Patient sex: M
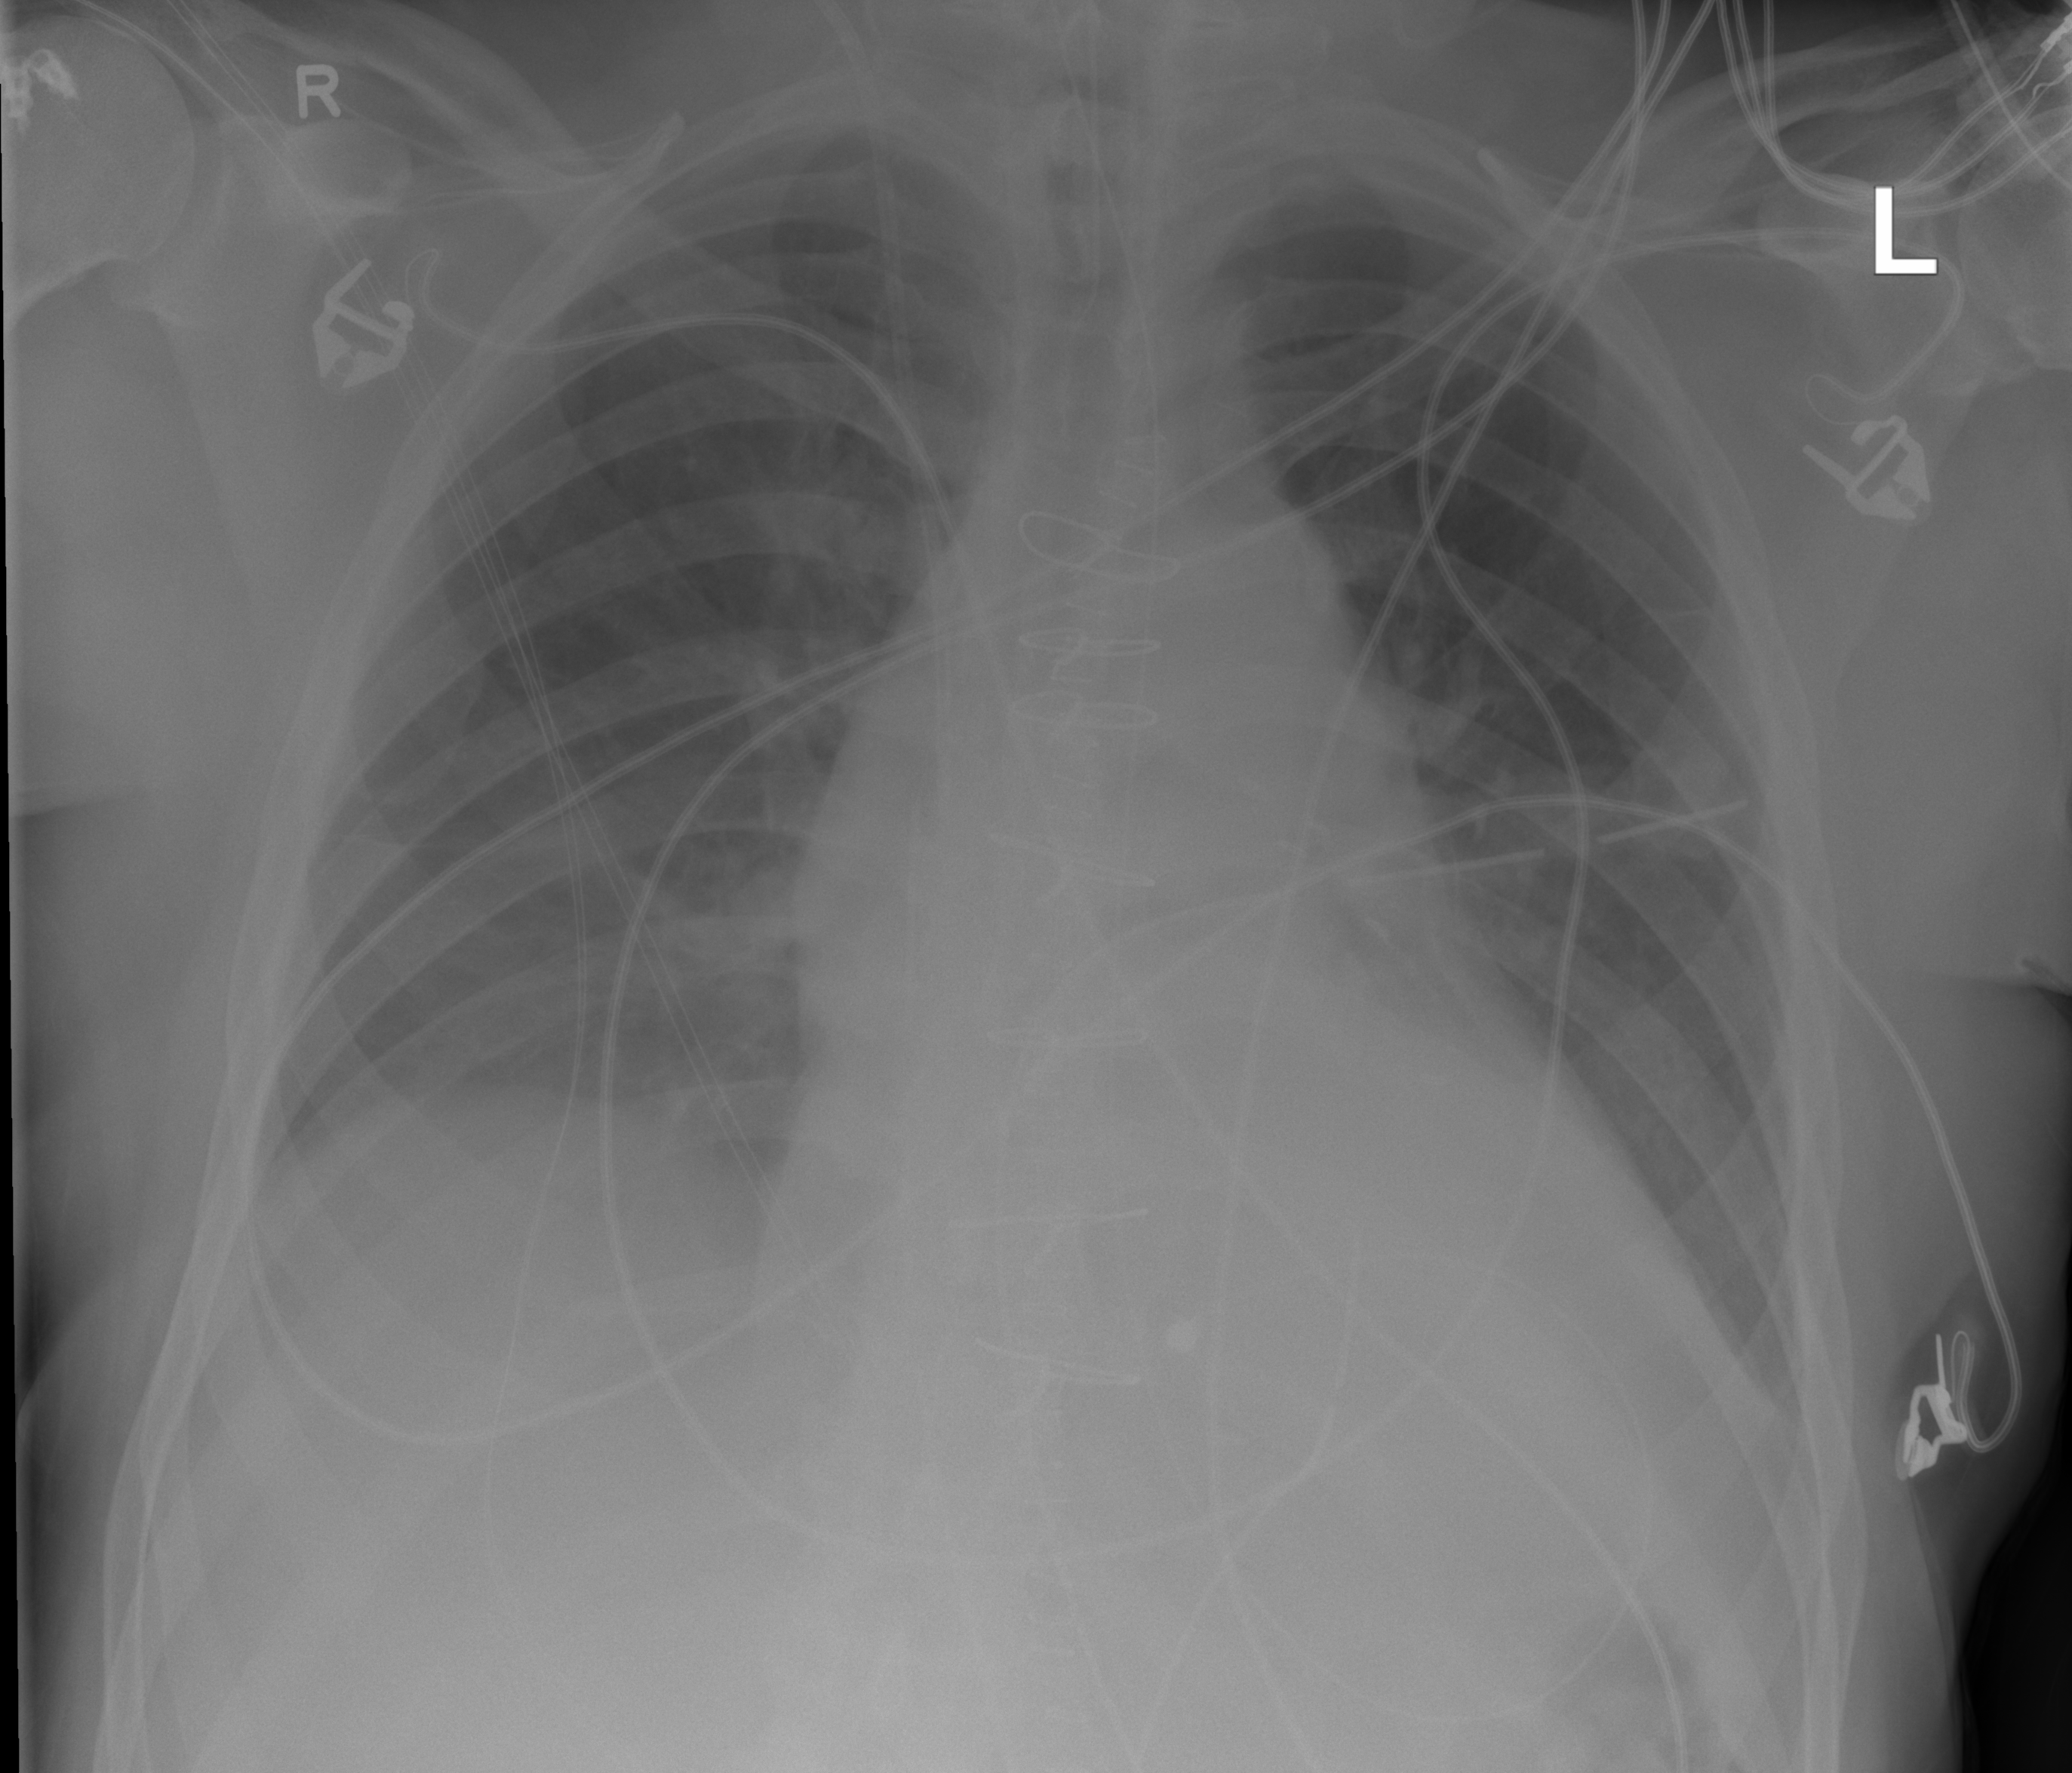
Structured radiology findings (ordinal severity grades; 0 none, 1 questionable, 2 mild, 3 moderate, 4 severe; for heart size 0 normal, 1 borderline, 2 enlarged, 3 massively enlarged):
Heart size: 0
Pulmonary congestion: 2
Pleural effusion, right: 0
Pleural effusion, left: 0
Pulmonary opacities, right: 0
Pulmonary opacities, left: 0
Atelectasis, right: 0
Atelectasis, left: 0